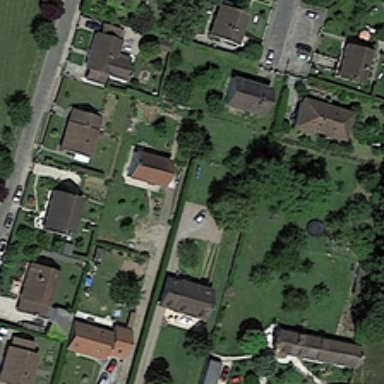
Some buildings and many green trees are in a medium residential area .